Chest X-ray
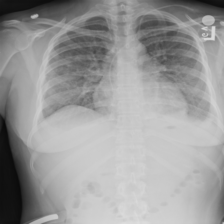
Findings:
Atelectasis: negative
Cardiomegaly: negative
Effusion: positive
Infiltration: positive
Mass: negative
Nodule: negative
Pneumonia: negative
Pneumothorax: negative
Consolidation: negative
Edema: negative
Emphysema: negative
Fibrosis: negative
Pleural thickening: negative
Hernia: negative